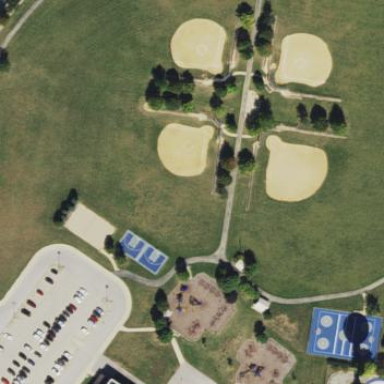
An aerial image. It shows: Baseball pitch for leisure and sports activities.